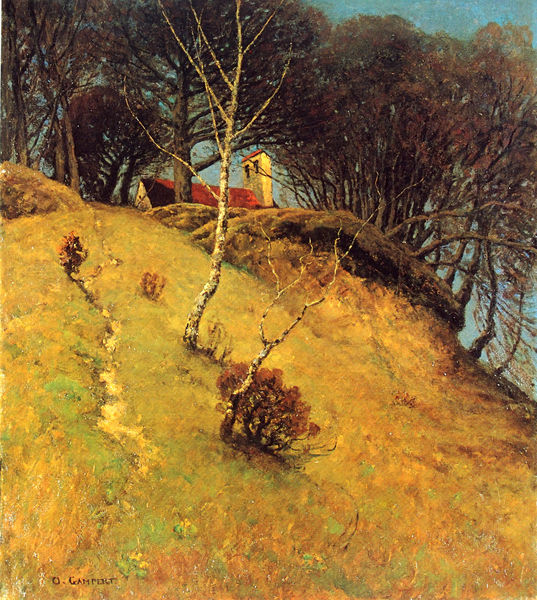
Titel: Kirchlein in Roggenstein bei Fürstenfeldbruck
Künstler: Otto Gampert
Standort: Süddeutschland
Institution: Privatbesitz
Schlagwörter: baum, berg, blau, felsen, gemälde, himmel, laub, schatten, bäume, gelb, grün, landschaft, äste, braun, fenster, licht, dach, gebäude, gras, haus, rasen, rot, weg, wiese, beige, malerei, stein, steine, signatur, öl, ast, bach, baumstamm, birke, birken, erde, hügel, natur, stamm, strauch, busch, büsche, kirche, pfad, sonne, sträucher, schön, wald, dachziegel, turm, abhang, trocken, anstieg, fels, hang, steilhang, verlassen, steil, herbst, winter, blue, church, oil, red, white, window, black, country, gold, golden, green, modern, painting, wall, windows, yellow, realistisch, brown, perspective, plant, dünn, aufsicht, glockenturm, kuppe, leinwand, friedhof, baumgruppe, wurzeln, flower, cliff, rock, rocks, sky, tree, steigung, building, field, hill, hills, house, landscape, mountain, nature, orange, sand, kapelle, lane, roof, summer, tower, trees, wäldchen, gebirgslandschaft, autumn, forest, grass, light, stream, bushes, exterior, path, plants, road, view, abtei, color, hillside, yellpw, roots, fall, diametral, photo, meadow, ledge, rural, sunny, spring, leaves, froschperspektive, schallöffnungen, giebeldach, diagonal, vertical, ground, signature, büume, bush, home, bare, belltower, below, bergauf, birch, birches, ble, branches, böume, cottage, england?, gambolt, gampolt, impressionist, imressionism, lanscape, o. gampost, shrub, slope, steep, top, brush, leaf, furche, outdoors, forrest, sunset, canvas, chimney, spire, blue sky, grasses, branch, dead tree, trail, landschaftsausschnitt, angle, chapel, sku, barn, stem, earth, hay, woods, kirchew, countryside, boulder, root, trunks, red roof, scenery, kirche#, mountina, flora, ridge, landschaft kirche, bark, farmhouse, hilld, edge, signed, juniper, hils, hidden, frest, slant, crack, copse, kerk, capell, birkes, pilger, exreme perspektive, crater, furhe, birch tree, birch trees, red tiles, autom, gammolt, leafless, buidling, gulley, overlook, gampoly, mid-century, dirt path, apinting, serial, natuur, schilderij, ered, mounds, yellow grass, gamport, bare branches, groundm, landschap, gampert, bomen, geel, groen, verf, wawll